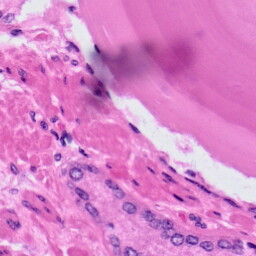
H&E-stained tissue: Prostate